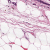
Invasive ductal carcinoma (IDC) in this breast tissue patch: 0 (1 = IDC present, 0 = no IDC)